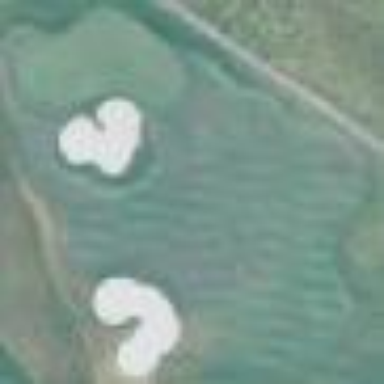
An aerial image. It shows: Grassy area designated as golf fairway.